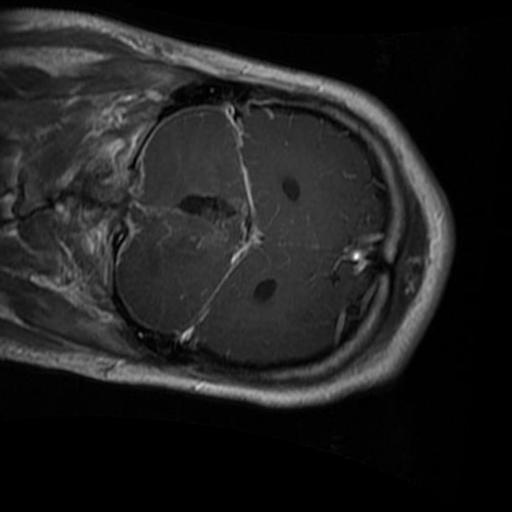
Label: brain_glioma